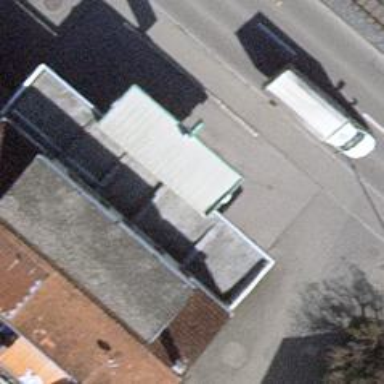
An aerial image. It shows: Fuel station.